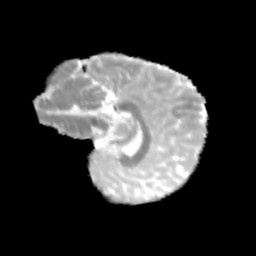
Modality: MD
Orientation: sagittal
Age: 11
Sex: female
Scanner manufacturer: siemens
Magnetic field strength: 3 T
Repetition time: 3.8 s
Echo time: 0.07 s